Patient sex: M
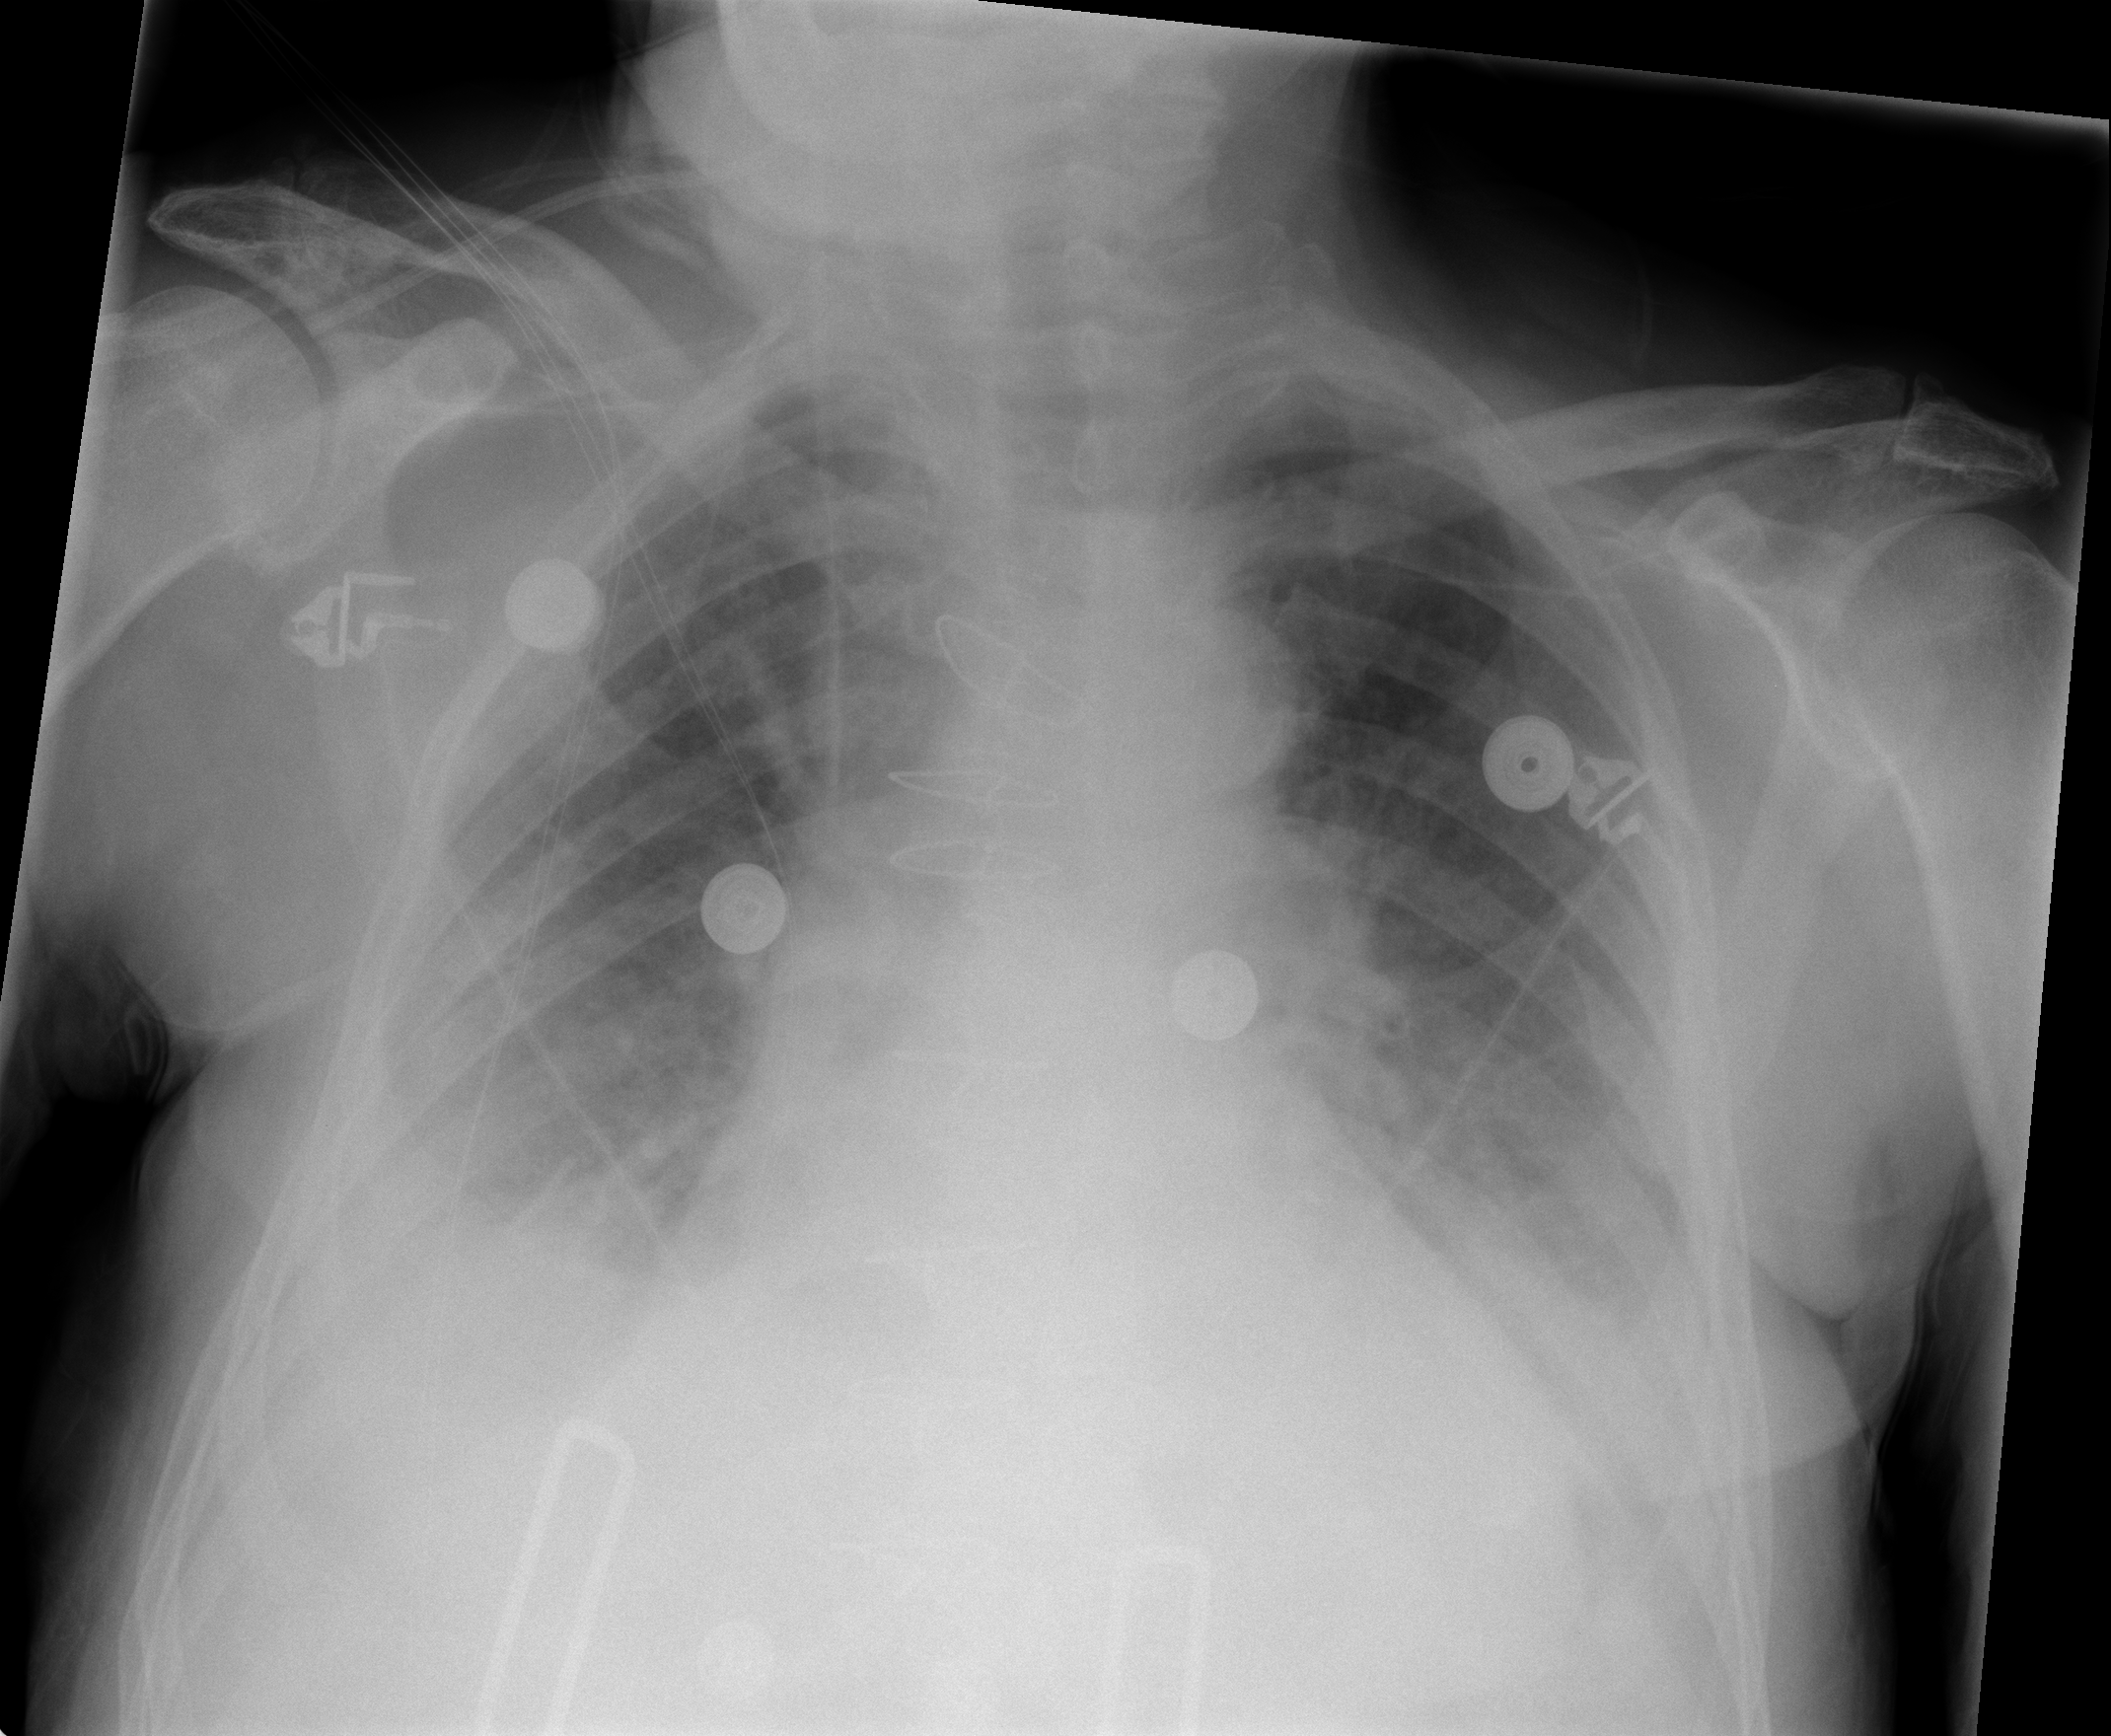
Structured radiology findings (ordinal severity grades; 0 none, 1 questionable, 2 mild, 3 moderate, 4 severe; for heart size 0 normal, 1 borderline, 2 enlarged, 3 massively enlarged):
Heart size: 2
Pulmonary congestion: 2
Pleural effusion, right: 2
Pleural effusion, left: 2
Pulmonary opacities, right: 0
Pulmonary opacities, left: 0
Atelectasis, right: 2
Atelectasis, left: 2